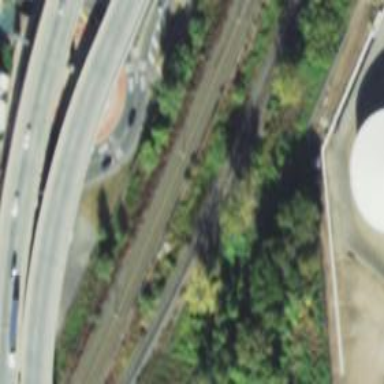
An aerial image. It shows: Disused railway spur line.